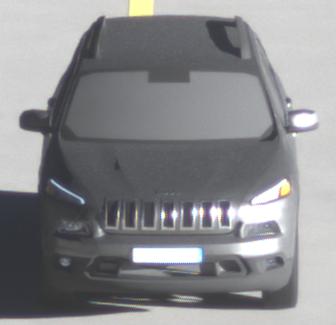
Make: Jeep
Model: Cherokee 3.2 V6 Pentastar
Detailed model: Cherokee (KL)
Model produced from: 2014/07
Model produced until: 2015/07
Doors: 5
Color: gray
Road condition: dry road
Daytime: morning or afternoon
Contrast: high contrast